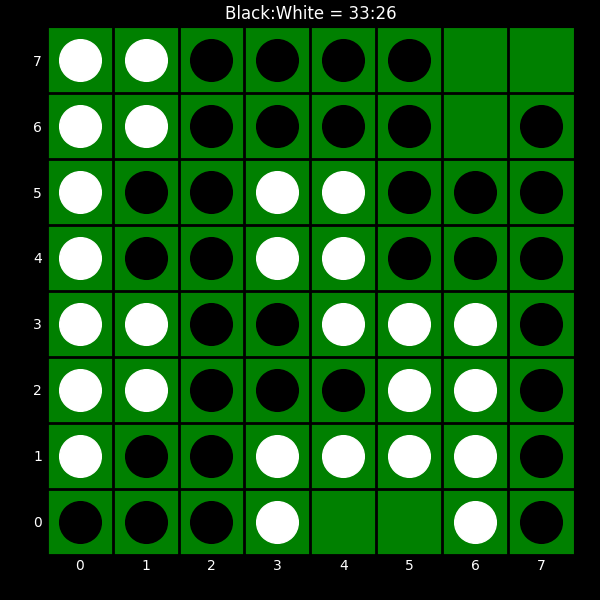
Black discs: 33
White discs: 26